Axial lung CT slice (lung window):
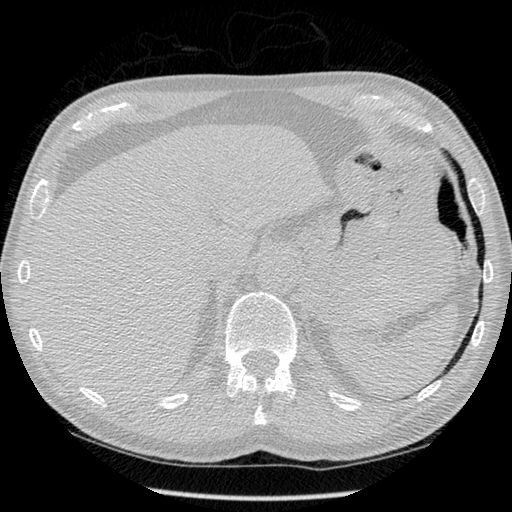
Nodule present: no